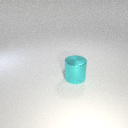
large cyan metal cylinder